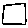
Label: square